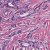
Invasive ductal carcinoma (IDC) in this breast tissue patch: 1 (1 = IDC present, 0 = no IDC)